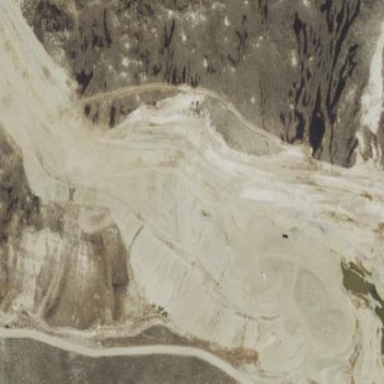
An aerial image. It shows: Quarry area.